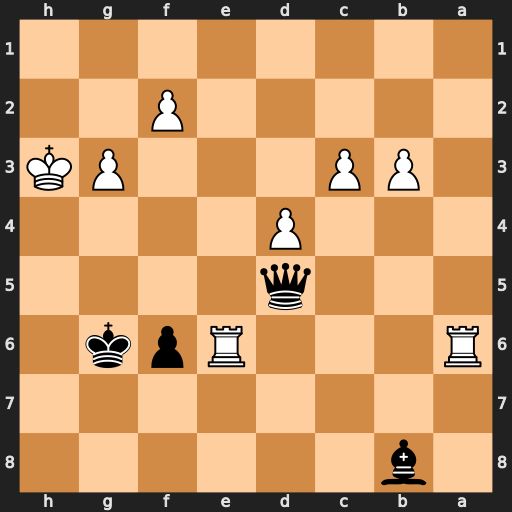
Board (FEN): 1b6/8/R3Rpk1/3q4/3P4/1PP3PK/5P2/8
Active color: b
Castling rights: -
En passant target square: -
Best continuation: Qh1+ Kg4 Qh5#